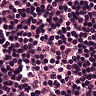
Metastatic tissue present: no